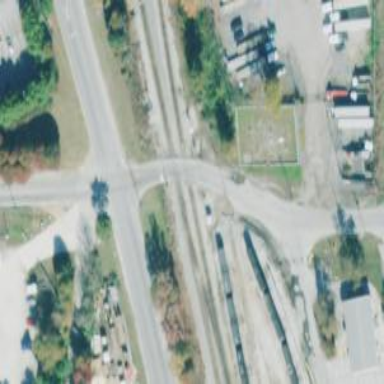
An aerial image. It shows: Level crossing with lights at railway intersection.